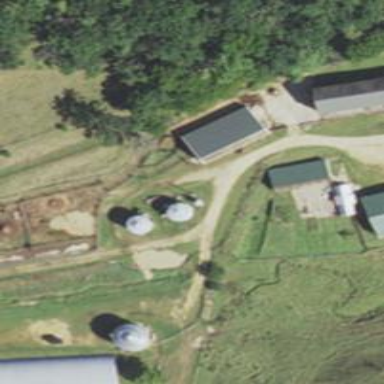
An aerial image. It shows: Silo.